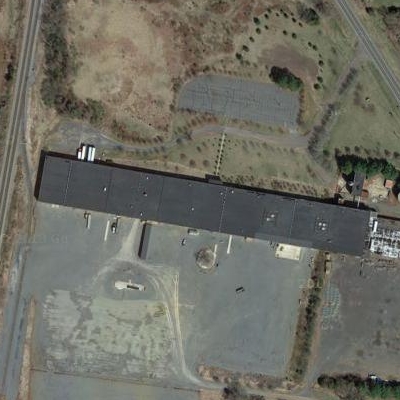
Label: cIndustry